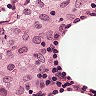
Metastatic tissue present: no